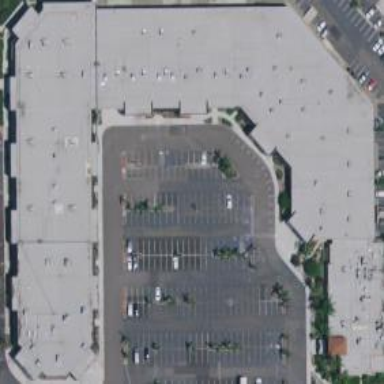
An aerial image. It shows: Commercial building.